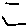
Label: hexagon